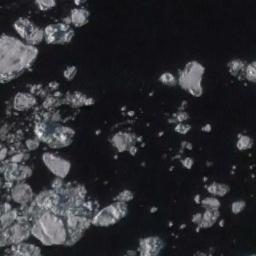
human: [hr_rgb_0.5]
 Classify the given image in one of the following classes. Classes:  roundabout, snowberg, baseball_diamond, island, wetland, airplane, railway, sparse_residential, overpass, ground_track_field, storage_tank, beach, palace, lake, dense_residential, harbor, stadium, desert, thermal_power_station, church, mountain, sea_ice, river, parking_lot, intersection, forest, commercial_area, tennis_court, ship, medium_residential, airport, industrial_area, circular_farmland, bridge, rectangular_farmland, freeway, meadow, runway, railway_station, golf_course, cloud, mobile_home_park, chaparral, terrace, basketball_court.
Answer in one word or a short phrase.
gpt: sea_ice